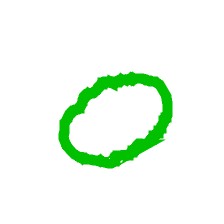
Shape: circle